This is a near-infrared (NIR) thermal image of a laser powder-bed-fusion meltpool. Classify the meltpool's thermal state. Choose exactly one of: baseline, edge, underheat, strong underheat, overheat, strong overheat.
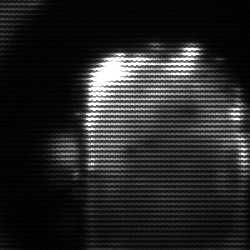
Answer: baseline